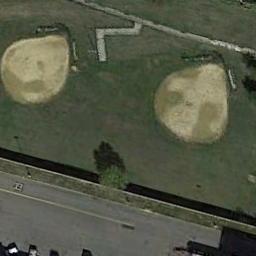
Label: baseball_diamond